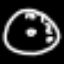
Label: clock